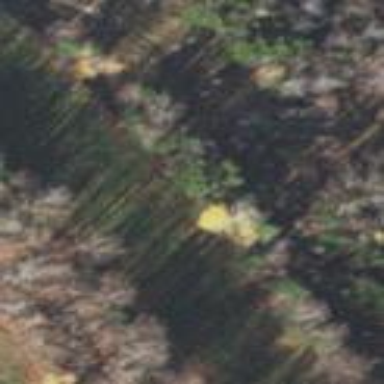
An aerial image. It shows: Mixed woodland with variety of leaf types and cycles.